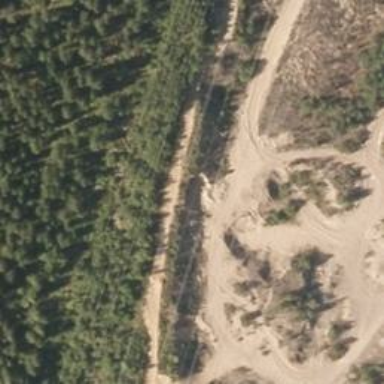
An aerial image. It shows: Track road.